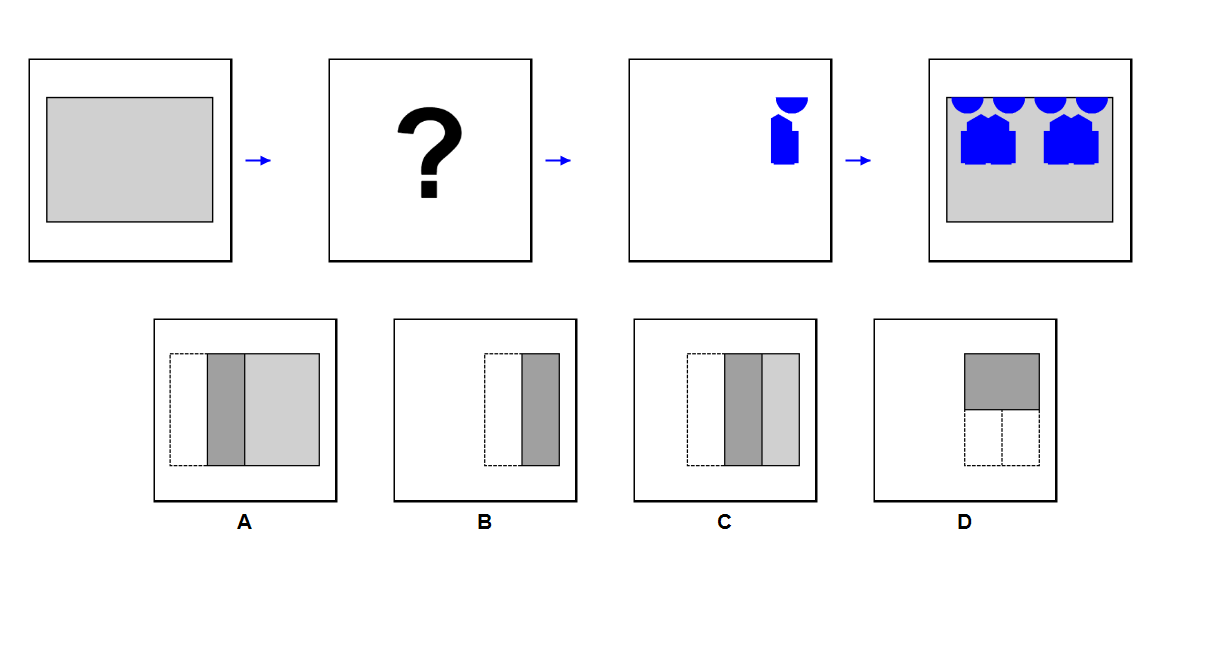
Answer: D